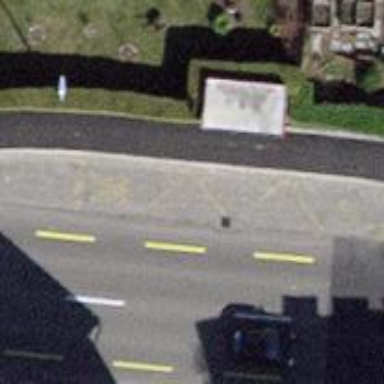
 serving as platform for public transportation."